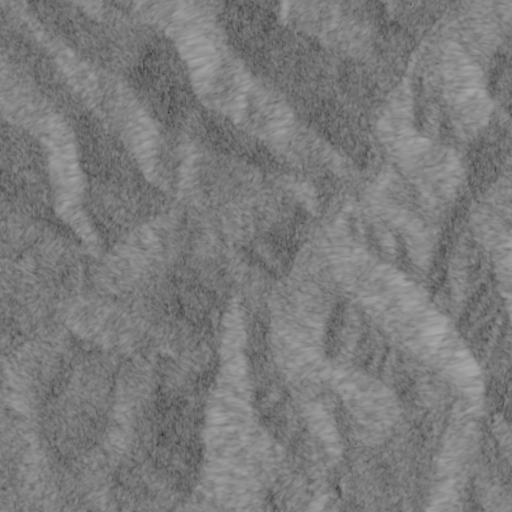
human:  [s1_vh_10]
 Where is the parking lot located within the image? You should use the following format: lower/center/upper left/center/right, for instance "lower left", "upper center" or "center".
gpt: The parking lot is located in the lower right of the image.
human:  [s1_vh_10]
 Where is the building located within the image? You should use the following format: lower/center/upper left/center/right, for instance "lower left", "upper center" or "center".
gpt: The building is located in the lower right of the image.
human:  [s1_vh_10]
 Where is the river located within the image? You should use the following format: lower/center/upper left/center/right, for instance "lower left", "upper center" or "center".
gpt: The river is located in the upper right of the image.
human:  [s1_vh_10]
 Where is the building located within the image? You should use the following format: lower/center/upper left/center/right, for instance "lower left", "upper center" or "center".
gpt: The building is located in the upper right of the image.
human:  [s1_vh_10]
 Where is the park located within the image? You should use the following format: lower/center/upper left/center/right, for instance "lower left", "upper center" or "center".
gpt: There is no park in the image.

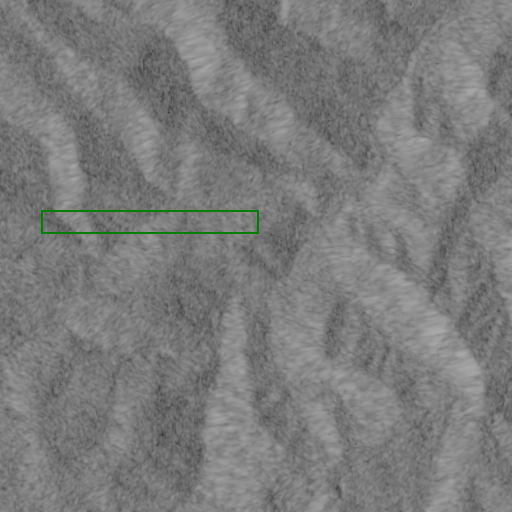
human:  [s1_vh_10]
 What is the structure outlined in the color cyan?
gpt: There is no cyan outline.
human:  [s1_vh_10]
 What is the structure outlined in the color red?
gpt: There is no structure outlined in red.